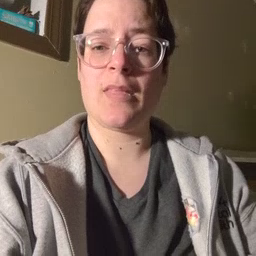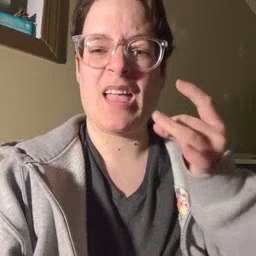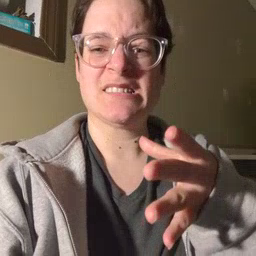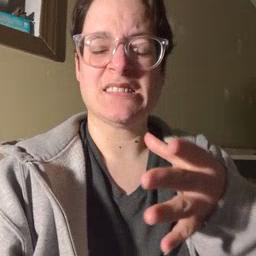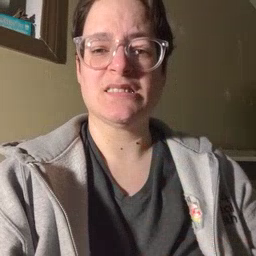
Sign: hate